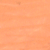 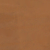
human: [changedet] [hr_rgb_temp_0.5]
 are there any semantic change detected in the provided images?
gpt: Everything remains the same.